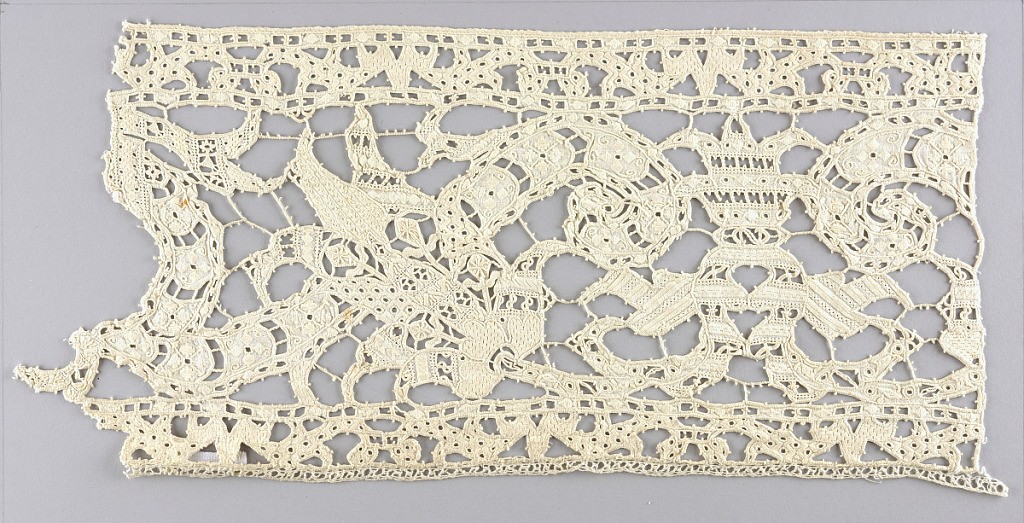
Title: Border
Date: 16th–17th century
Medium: linen Technique: cut-fabric work with needle lace fillings
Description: Wide scrolling floral center with a smaler scrolling band at the top and bottom.